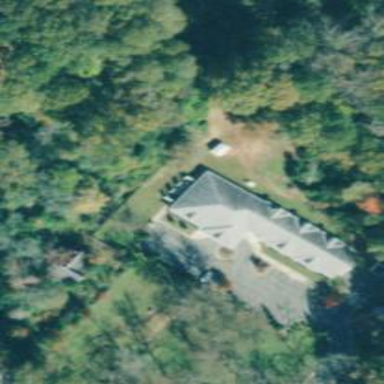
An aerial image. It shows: Clinic building.